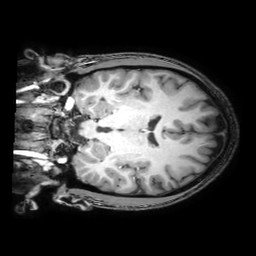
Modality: T1w
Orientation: coronal
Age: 23
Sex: male
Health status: healthy
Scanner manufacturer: philips
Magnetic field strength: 3 T
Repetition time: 0.0079 s
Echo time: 0.0035 s